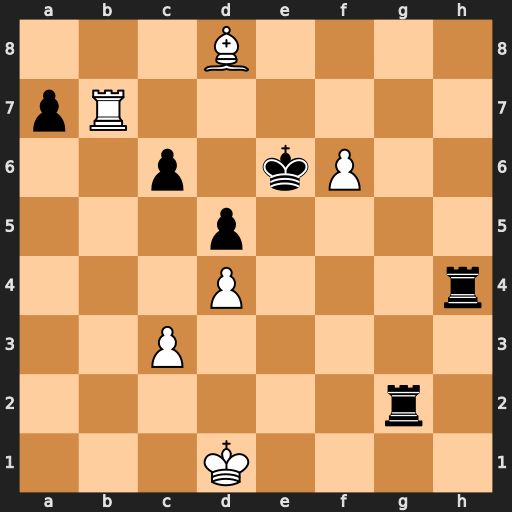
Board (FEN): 3B4/pR6/2p1kP2/3p4/3P3r/2P5/6r1/3K4
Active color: w
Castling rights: -
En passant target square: -
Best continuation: Re7+ Kf5 f7 Rh8 Re8